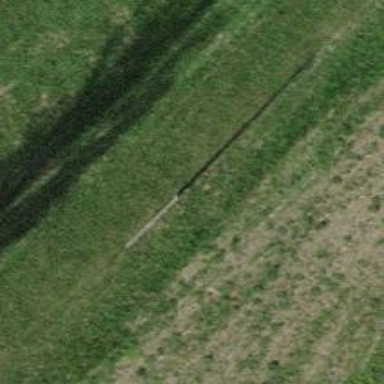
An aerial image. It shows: Minor power line.